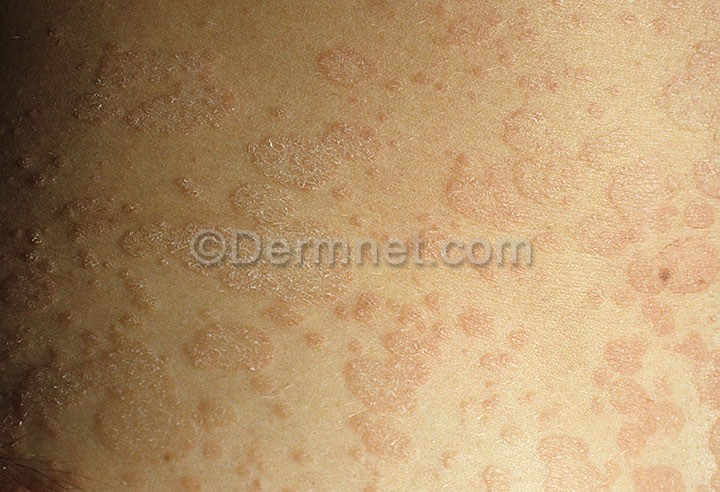
Disease: Tinea Ringworm Candidiasis and other Fungal Infections